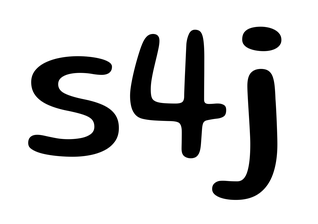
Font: Gluten_Regular